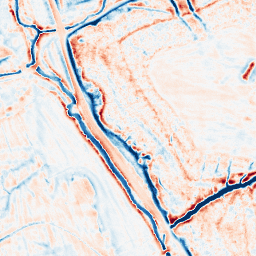
Category: edge_preserving
Decomposition family: bilateral
Decomposition parameters: d: 15
sigma_color: 150
sigma_space: 75
Upsampling method: sinc_blackman
Upsampling parameters: scale: 4
kernel_size: 16
Upsampling scale: 4